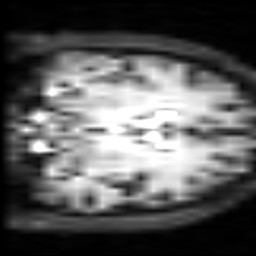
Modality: inplaneT2
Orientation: coronal